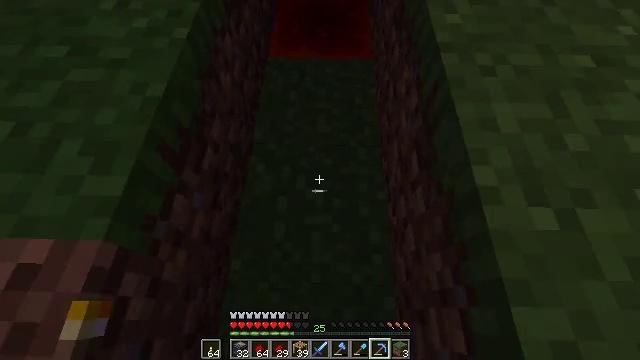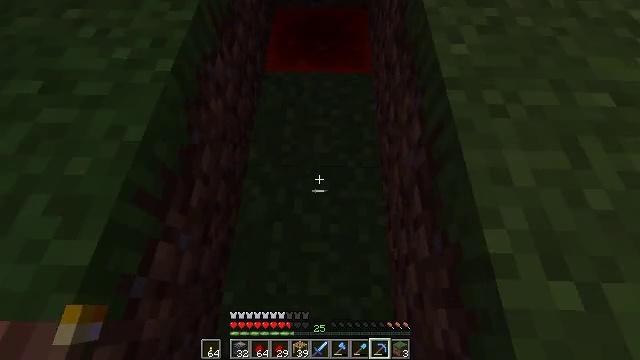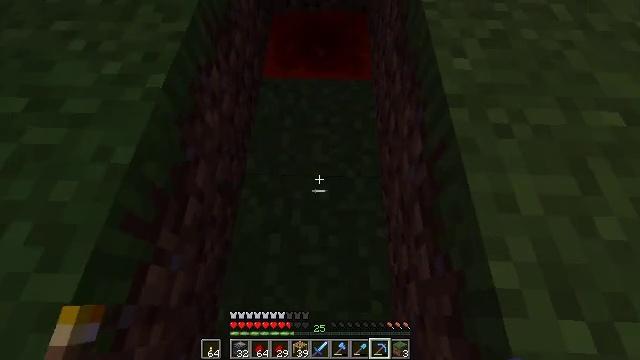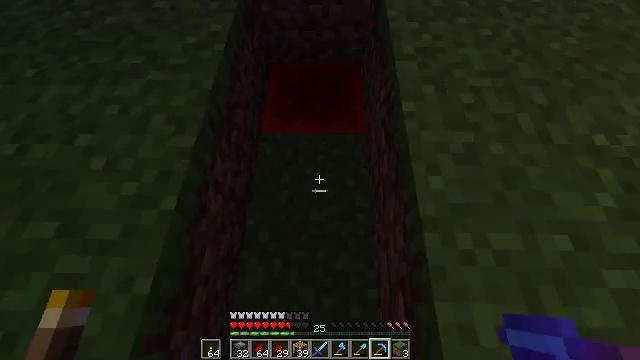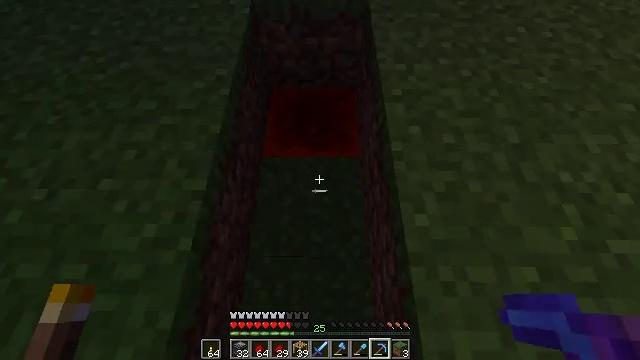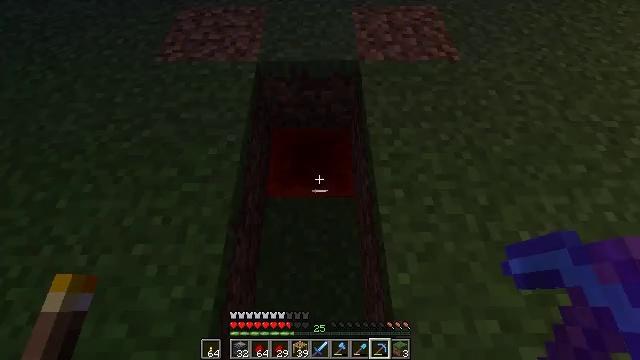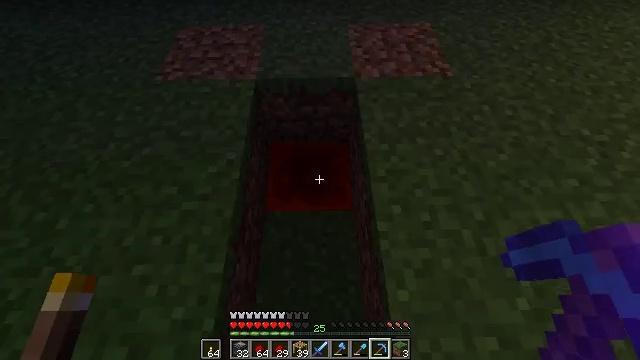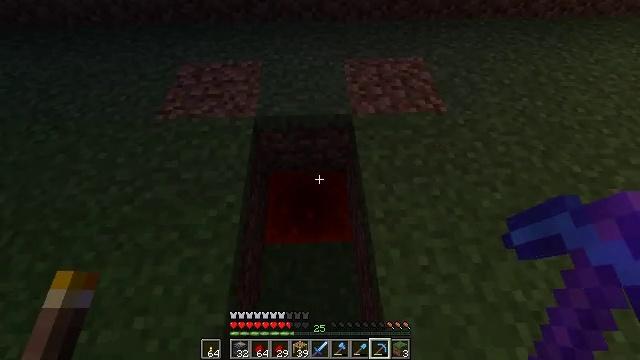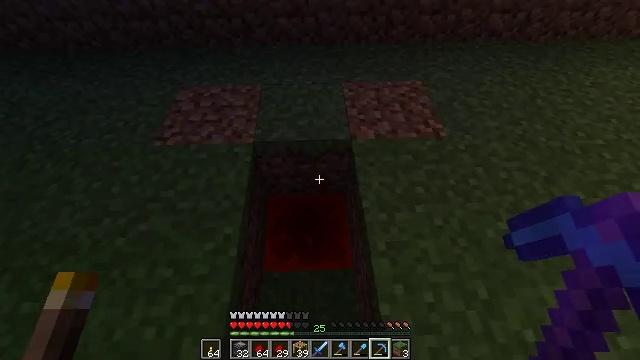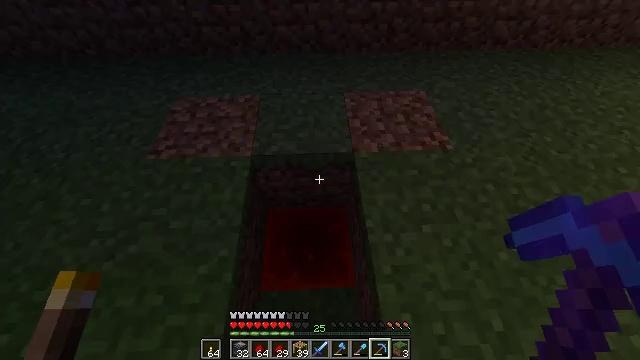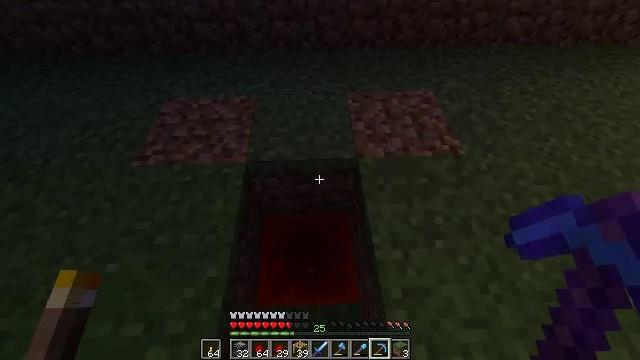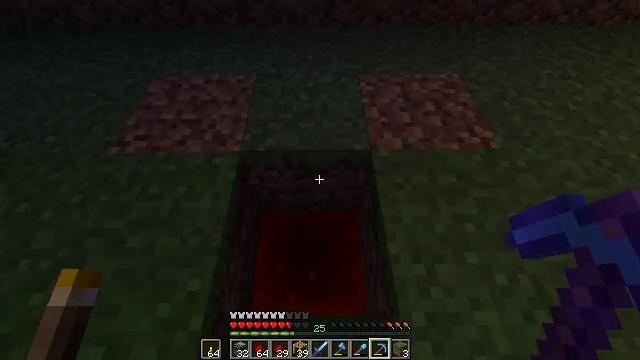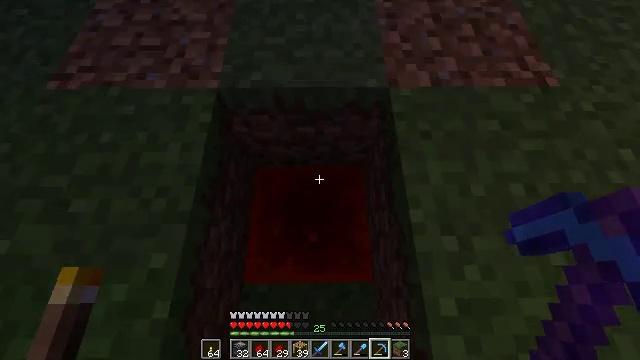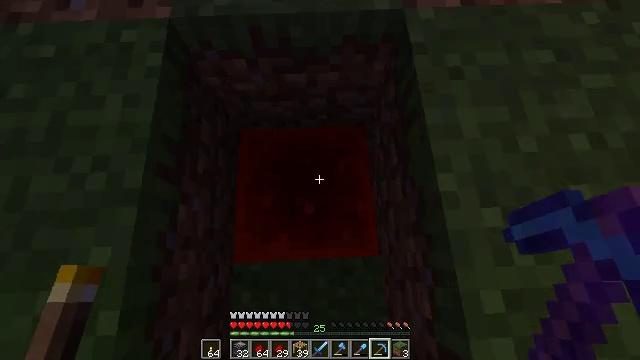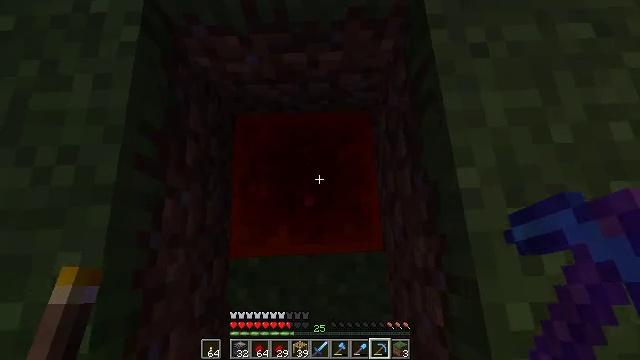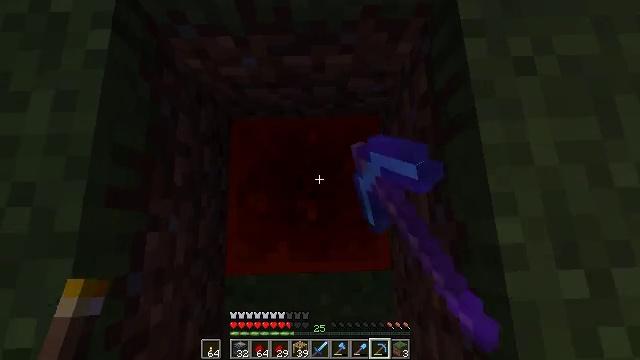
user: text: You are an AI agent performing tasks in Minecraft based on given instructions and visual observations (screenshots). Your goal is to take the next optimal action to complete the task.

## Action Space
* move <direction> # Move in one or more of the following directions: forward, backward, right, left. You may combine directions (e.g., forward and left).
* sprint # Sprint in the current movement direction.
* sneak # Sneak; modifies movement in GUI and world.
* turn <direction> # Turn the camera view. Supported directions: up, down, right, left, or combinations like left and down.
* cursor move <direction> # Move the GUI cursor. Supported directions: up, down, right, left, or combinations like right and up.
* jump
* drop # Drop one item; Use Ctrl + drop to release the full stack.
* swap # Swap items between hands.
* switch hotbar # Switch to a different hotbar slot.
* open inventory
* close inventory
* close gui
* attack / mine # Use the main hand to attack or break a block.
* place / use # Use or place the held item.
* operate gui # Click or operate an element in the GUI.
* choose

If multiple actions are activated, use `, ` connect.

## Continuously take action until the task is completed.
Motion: motion action
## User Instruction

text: Mine redstone block underground.
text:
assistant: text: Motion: move forward
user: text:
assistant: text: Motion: move forward
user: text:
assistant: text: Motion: move forward, jump
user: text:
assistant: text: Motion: move forward, turn right, jump
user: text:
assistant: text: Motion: move forward, turn up, jump
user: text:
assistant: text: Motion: move forward, turn up, jump
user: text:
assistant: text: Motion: move forward, turn up
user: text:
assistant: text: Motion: move forward, turn up
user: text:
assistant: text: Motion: move forward
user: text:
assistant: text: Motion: move forward
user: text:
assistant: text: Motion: move forward, turn left and down
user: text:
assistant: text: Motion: turn down
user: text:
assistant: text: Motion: turn right and down
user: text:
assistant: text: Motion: turn down, attack / mine
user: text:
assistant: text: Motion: turn down, attack / mine
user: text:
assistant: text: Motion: attack / mine
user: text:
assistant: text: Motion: attack / mine
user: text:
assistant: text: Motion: attack / mine
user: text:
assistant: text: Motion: attack / mine
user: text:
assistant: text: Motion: attack / mine
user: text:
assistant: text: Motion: attack / mine
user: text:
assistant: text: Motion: attack / mine
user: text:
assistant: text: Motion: attack / mine
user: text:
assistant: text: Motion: attack / mine
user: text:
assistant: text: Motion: attack / mine
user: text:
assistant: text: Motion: attack / mine
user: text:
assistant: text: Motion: attack / mine
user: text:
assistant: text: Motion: attack / mine
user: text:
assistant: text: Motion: attack / mine
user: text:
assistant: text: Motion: attack / mine